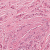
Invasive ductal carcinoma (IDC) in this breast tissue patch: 1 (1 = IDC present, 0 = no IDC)